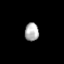
Tissue: skin
Cell type: Myeloid cells
Senescence score: 0.7713
Nuclear area (px): 249
Mean DAPI intensity: 174.771